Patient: sex M, age 46
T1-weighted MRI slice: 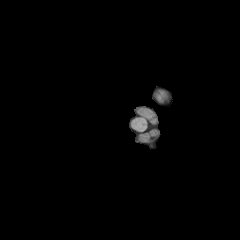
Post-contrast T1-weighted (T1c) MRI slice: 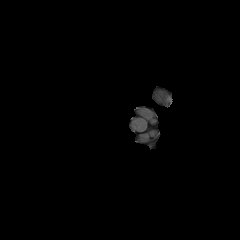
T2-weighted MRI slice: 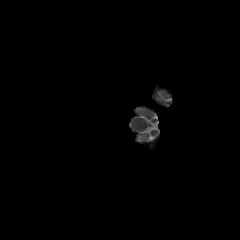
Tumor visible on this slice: no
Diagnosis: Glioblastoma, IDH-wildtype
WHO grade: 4